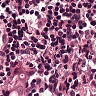
Metastatic tissue present: yes